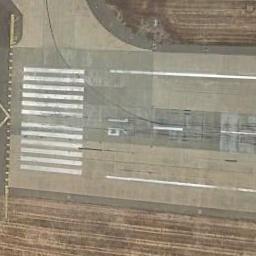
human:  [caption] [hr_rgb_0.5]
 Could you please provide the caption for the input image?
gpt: The runway is marked with lines .

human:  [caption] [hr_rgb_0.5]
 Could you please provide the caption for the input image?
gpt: The runway is on the bare land .

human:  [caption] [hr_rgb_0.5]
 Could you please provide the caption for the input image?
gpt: Next to the runway is brown bare ground with white '16' and short-line signs on the runway .

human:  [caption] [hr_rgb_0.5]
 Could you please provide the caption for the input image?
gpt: The runway has a threshold marking and the designation marking is 16 .

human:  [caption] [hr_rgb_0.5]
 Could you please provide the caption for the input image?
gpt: There are brown bare land beside the runway .